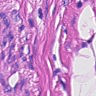
Metastatic tissue present: yes